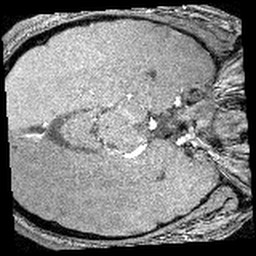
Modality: angio
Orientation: axial
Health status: ill
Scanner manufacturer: siemens
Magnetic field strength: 3 T
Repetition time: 0.023 s
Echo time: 0.0042 s